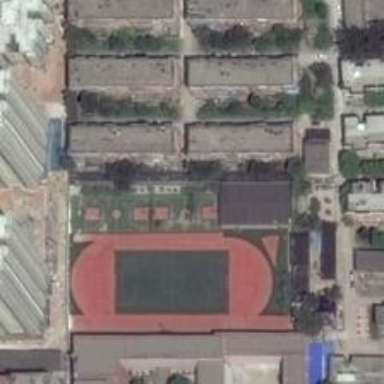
The playground is located in a small open space between several tall edifices and a few rows of residential buildings .